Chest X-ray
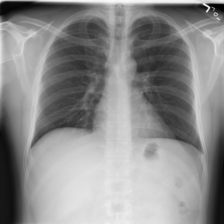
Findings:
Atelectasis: negative
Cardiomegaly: negative
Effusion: negative
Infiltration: negative
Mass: negative
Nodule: negative
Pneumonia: negative
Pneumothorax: negative
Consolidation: negative
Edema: negative
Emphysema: negative
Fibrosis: negative
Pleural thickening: negative
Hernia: negative